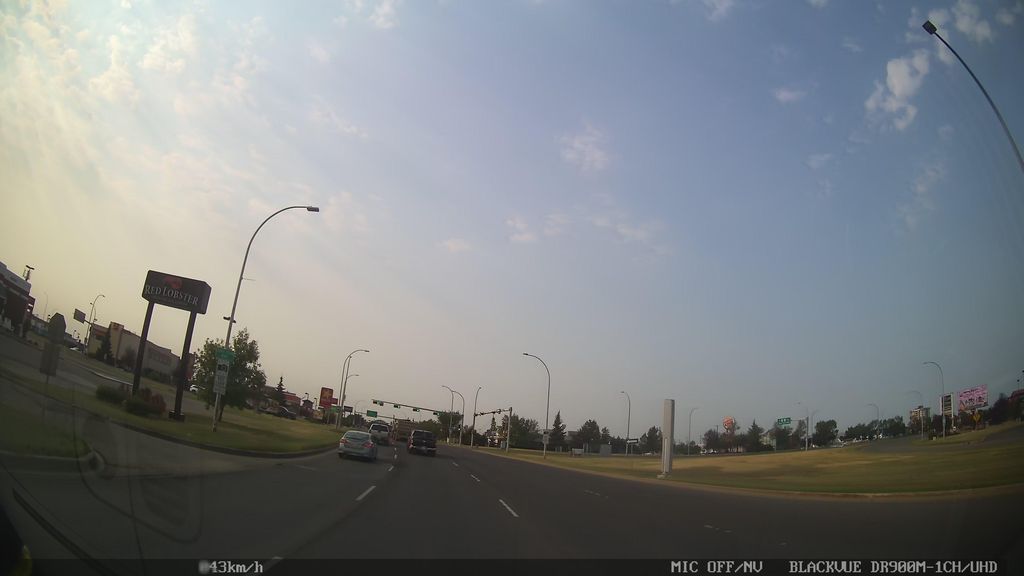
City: edmonton